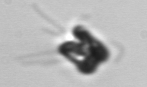
Label: Pyramimonas_longicauda